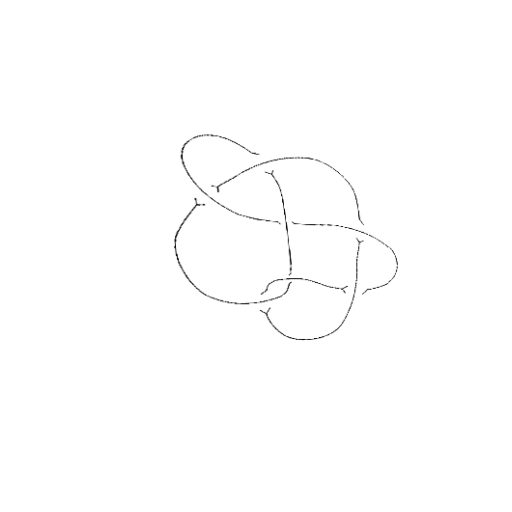
Crossing number: 7